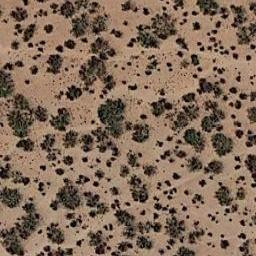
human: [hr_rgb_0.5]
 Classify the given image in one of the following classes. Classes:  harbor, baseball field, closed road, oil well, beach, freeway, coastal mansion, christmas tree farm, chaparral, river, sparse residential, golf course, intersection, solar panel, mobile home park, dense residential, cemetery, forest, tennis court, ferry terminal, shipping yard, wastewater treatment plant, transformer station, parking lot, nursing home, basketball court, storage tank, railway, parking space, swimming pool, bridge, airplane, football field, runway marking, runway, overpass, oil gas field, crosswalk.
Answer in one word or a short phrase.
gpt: chaparral